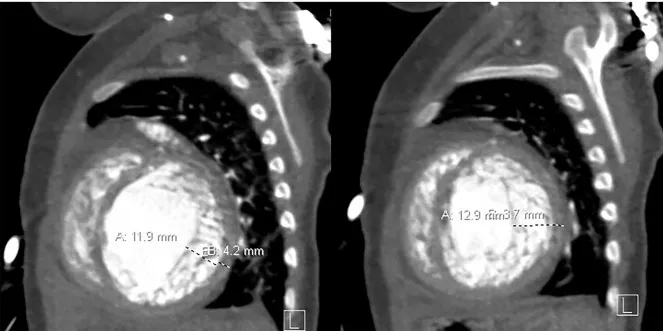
Non-compacted myocardium measures 11.9-12.9 mm, and the compacted myocardium measures 3.7-4.2 mm in the sagittal plane.
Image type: radiology (ct)